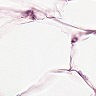
Metastatic tissue present: no